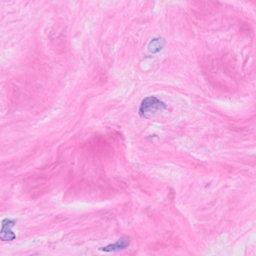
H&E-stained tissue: Breast